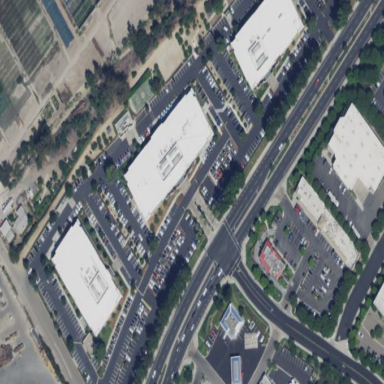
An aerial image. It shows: Commercial area.